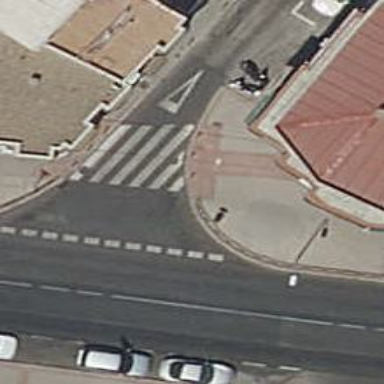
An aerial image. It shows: Marked crossing on footway.